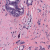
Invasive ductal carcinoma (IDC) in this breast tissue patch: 1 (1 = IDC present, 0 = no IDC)